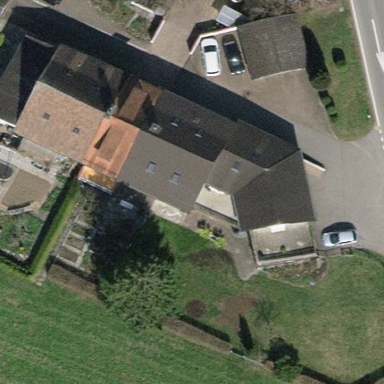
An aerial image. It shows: Building with tile roof.